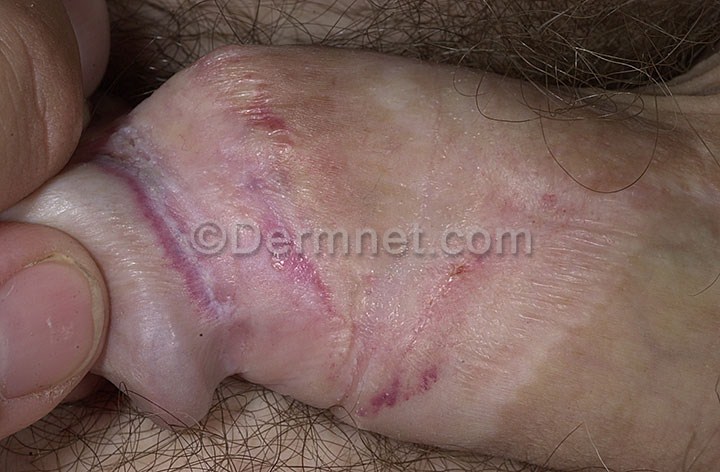
Disease: Psoriasis pictures Lichen Planus and related diseases